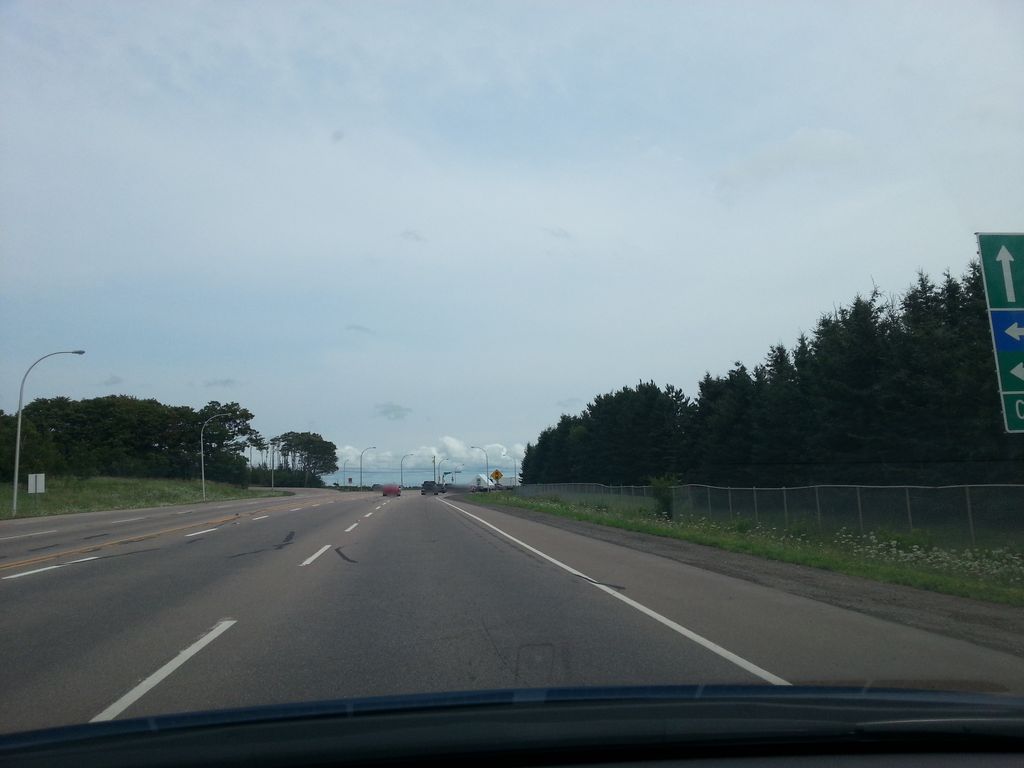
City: charlottetown